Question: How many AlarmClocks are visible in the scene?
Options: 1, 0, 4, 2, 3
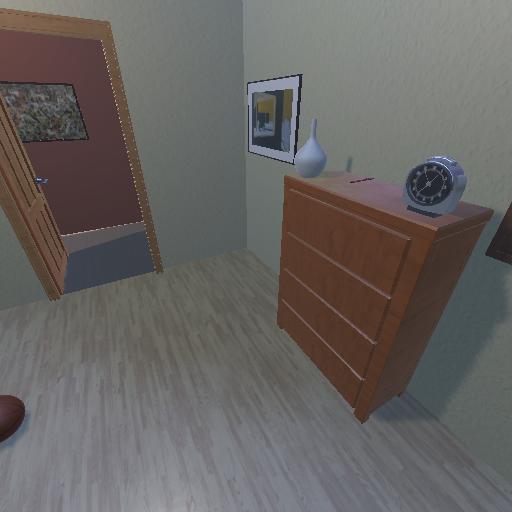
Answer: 1